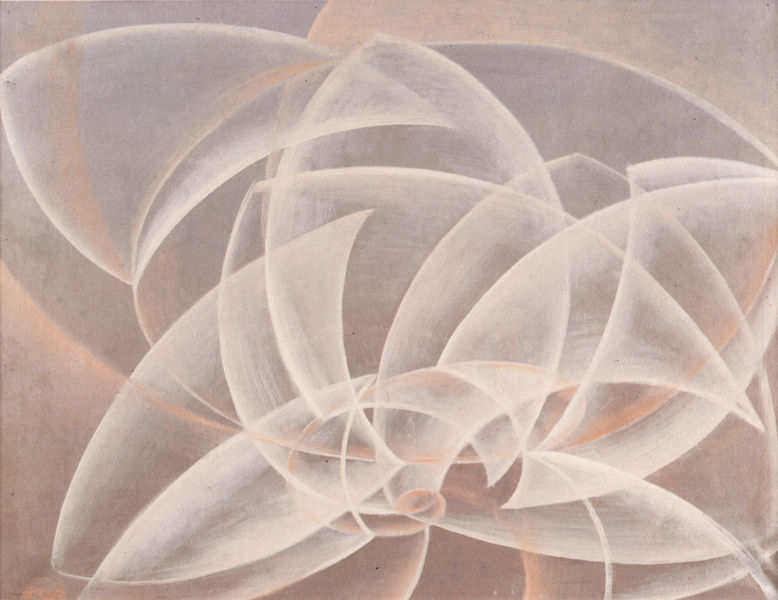
Titel: Vortice + volumi di spazio
Künstler: Giacomo Balla
Standort: Roma
Institution: (Privatsammlung)
Schlagwörter: blau, blätter, weiß, bewegung, blume, geschwungen, grau, hell, orange, pastell, blüte, blass, wind, windrad, blatt, rosa, zart, oval, rund, bogen, abstrakt, flächen, modern, formen, lila, linien, luft, oben, bögen, blütenblätter, offen, hall, form, gebogen, geometrisch, durchsichtig, weich, drehung, ungegenständlich, geometrie, seifenblase, seifenblasen, ellipsen, ellipse, überlappung, gleissend, keeffe, schwingend, aufgehen, srehen